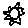
Label: sun